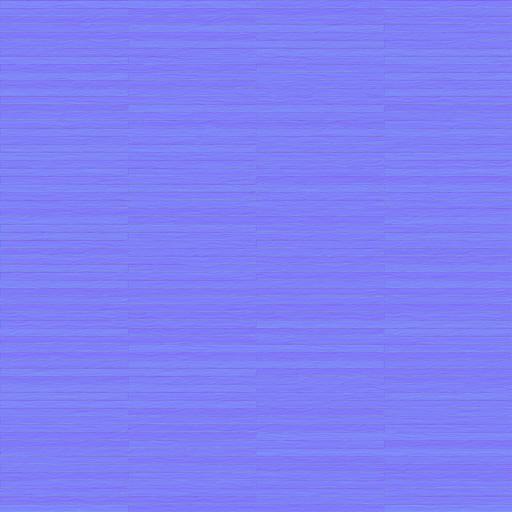
clean floor flooring parquet smooth subtle wood wooden